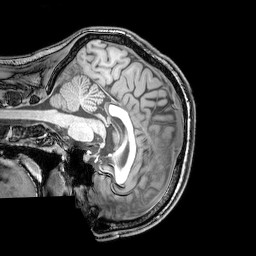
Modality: T1w
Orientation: sagittal
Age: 24
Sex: male
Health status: healthy
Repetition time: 0.081 s
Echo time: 0.037 s